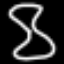
Label: hourglass